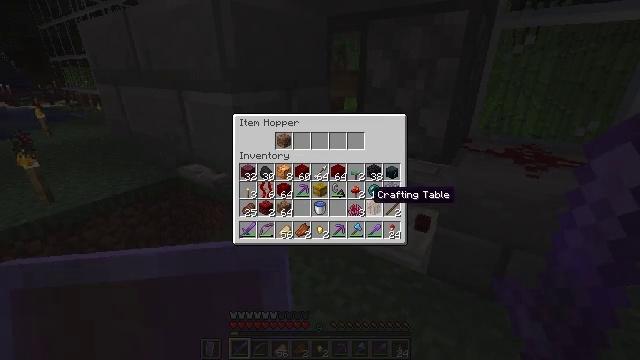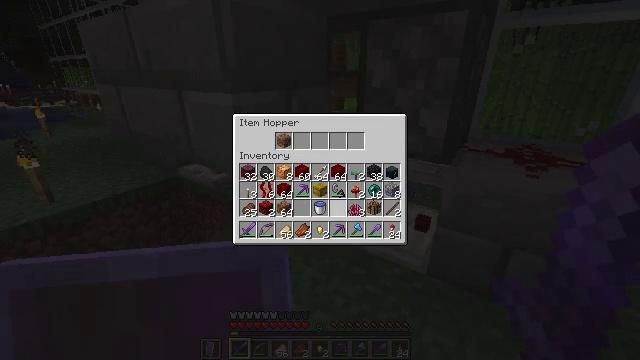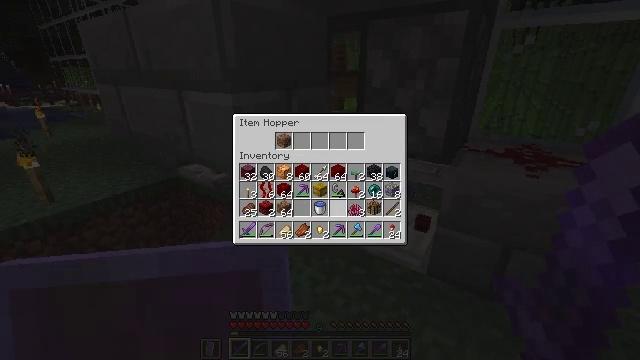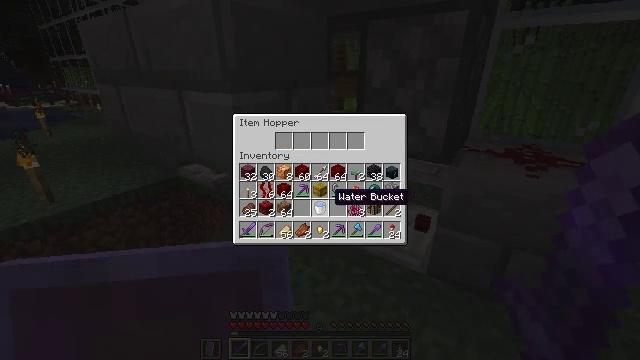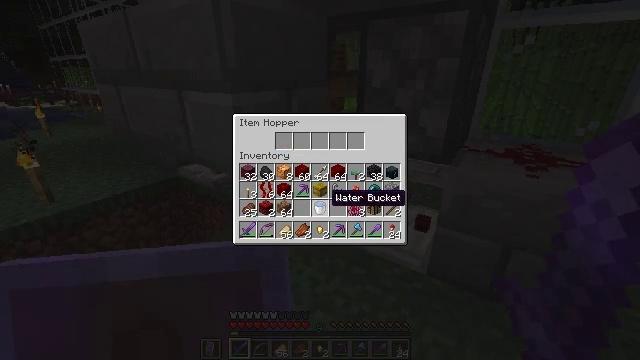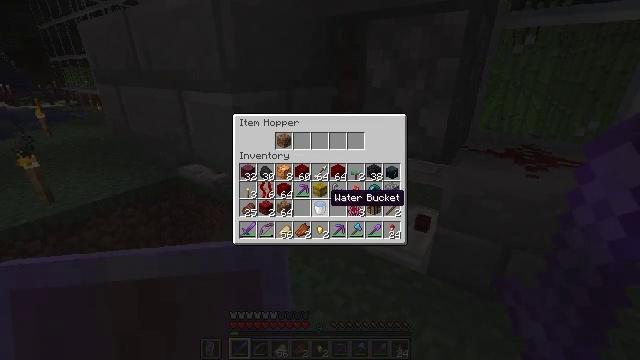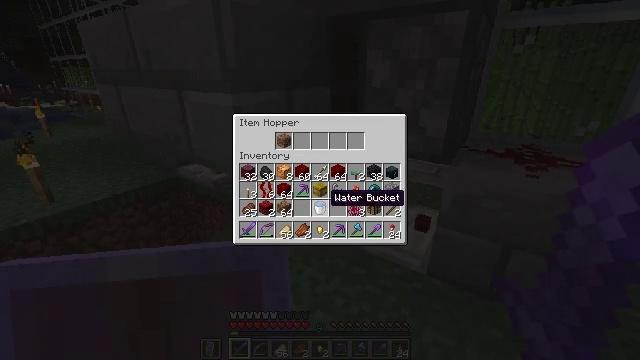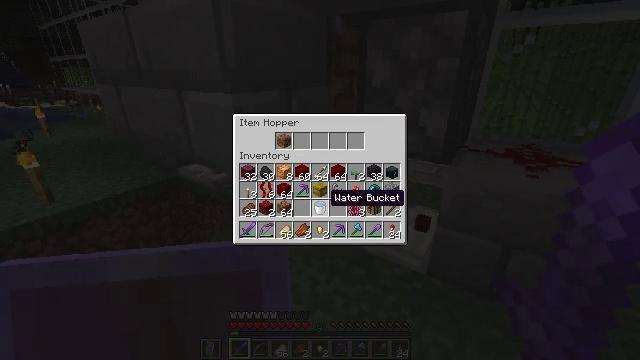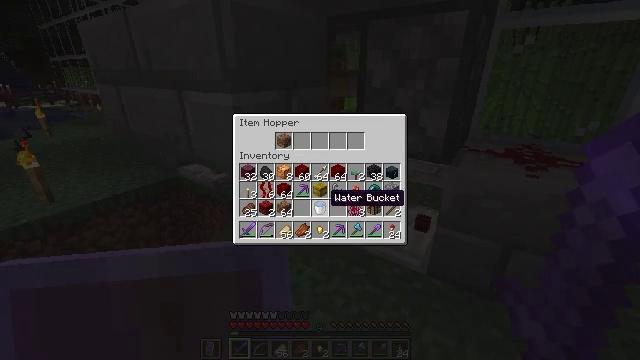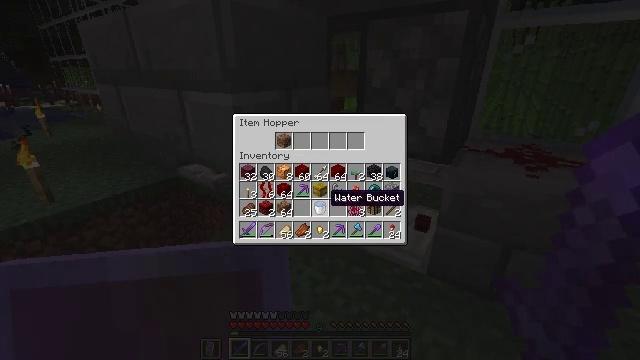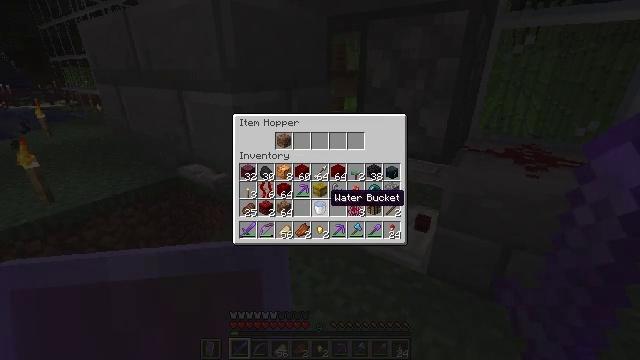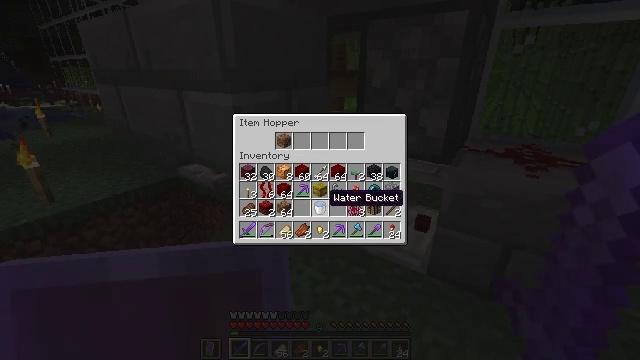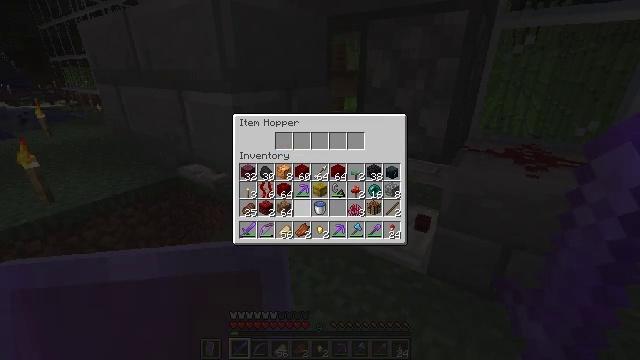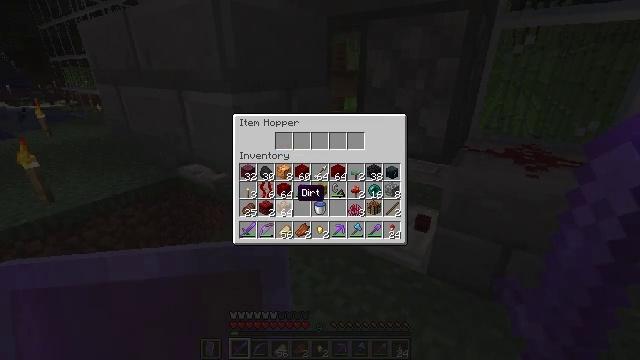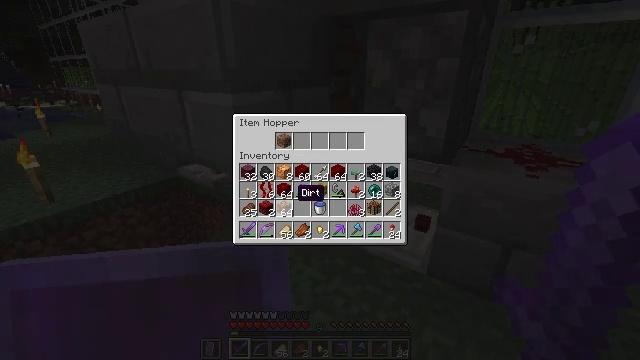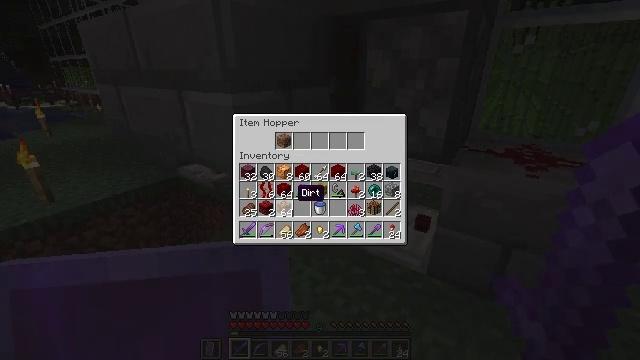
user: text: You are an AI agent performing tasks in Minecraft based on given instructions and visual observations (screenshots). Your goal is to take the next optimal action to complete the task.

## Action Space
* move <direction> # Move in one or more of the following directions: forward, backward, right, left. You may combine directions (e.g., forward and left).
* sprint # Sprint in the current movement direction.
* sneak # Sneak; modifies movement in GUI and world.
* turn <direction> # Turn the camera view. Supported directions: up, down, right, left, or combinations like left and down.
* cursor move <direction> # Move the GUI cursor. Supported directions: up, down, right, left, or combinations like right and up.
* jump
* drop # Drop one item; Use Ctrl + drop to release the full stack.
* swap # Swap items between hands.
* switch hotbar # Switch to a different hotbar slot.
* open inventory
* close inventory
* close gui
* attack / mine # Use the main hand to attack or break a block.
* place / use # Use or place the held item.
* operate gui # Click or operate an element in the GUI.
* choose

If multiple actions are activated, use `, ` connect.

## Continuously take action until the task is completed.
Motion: motion action
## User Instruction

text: Destroy the spruce trapdoor to collect it.
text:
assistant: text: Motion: turn left
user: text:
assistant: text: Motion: no_op
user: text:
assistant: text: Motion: no_op
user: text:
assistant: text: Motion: no_op
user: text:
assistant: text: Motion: no_op
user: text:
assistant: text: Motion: no_op
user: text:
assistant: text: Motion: no_op
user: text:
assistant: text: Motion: no_op
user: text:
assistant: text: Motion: no_op
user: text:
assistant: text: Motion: no_op
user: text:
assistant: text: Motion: no_op
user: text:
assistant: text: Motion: turn left
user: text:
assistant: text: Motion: turn left
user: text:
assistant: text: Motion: no_op
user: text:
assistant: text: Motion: no_op
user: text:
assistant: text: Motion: no_op
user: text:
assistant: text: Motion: no_op
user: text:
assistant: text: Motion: no_op
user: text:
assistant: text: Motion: no_op
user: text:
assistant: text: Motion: no_op
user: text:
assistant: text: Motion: no_op
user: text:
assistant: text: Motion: no_op
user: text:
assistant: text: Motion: no_op
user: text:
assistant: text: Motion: no_op
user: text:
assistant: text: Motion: no_op
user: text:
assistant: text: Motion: no_op
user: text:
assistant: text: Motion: no_op
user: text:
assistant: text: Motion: no_op
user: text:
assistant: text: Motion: no_op
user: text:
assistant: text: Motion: no_op